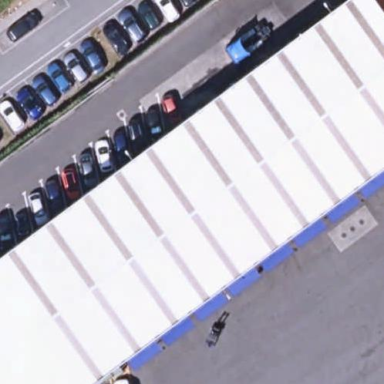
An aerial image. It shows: Industrial building housing car shop.